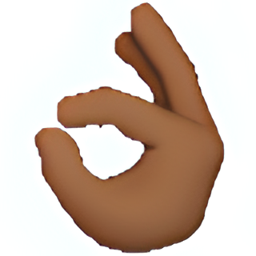
Name: ok hand sign
Emoji: 👌🏾
Group: People & Body
Sub-group: hand-fingers-partial